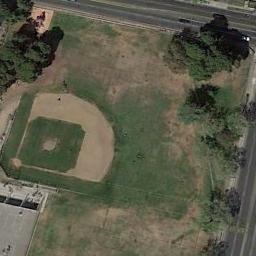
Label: baseball_diamond